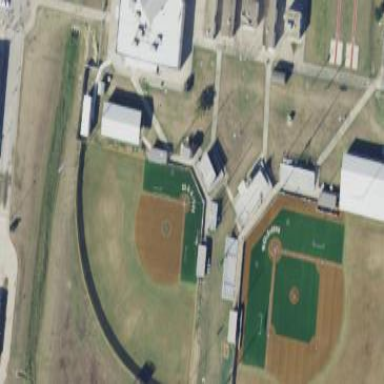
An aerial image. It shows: Softball pitch for leisure land activities.